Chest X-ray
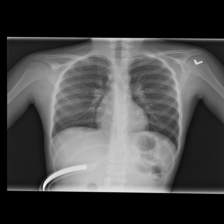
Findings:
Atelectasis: negative
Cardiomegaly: negative
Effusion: negative
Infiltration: negative
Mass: negative
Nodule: negative
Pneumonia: negative
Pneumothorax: negative
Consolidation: negative
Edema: negative
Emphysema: negative
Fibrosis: negative
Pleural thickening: negative
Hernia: negative